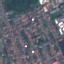
Land use / land cover class: Residential